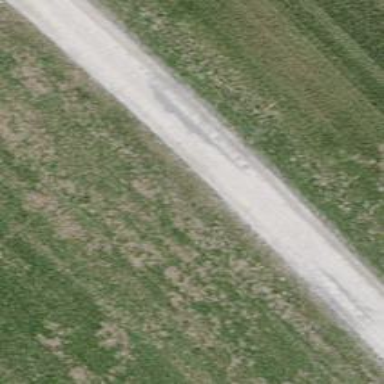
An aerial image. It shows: Track with fine gravel surface. The track is of grade1 quality.